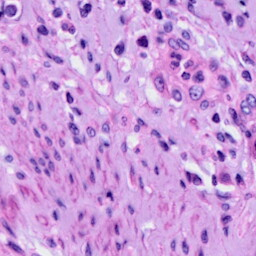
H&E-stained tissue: Cervix